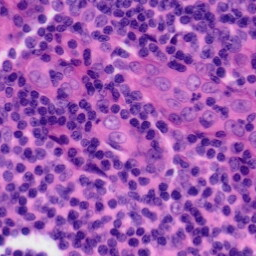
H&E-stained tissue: Tonsil